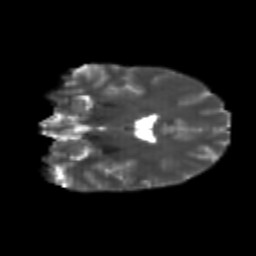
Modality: T2w
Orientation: coronal
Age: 22
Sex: female
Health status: healthy
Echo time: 0.074 s